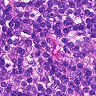
Metastatic tissue present: no